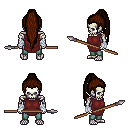
a pixel art fantasy rpg character, male body template, skeleton, maroon tunic, teal pants, brown extra-long topknot hairstyle, white cloth bandages, spear, four views (front, back, left, right), 2x2 character sprite sheet, small pixel art, hard edges, no anti-aliasing